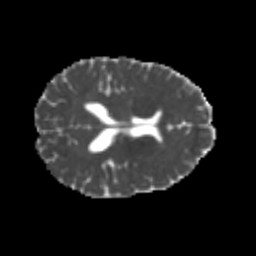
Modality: MD
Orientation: axial
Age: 20
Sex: female
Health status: healthy
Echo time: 0.074 s